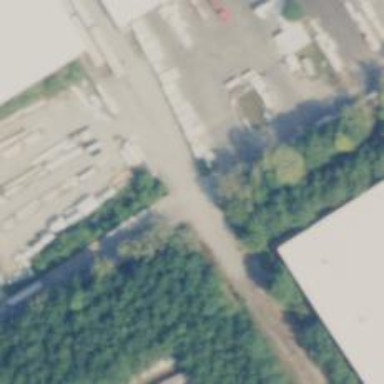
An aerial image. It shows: Railway level crossing.